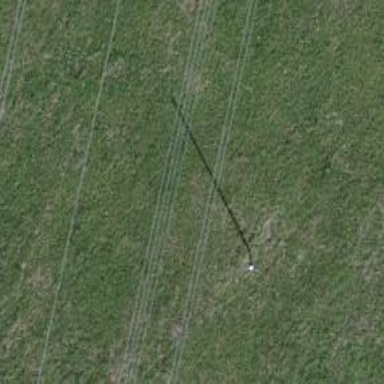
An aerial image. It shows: Minor power line.